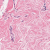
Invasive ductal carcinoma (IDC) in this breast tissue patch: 0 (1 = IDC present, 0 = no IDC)